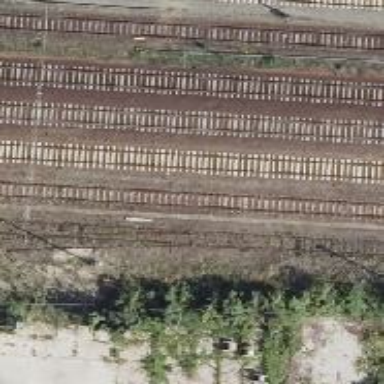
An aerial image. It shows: Railway switch.